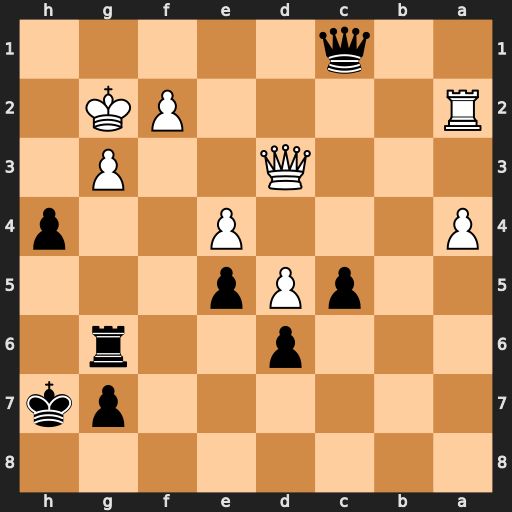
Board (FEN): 8/6pk/3p2r1/2pPp3/P3P2p/3Q2P1/R4PK1/2q5
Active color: b
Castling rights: -
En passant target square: -
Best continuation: hxg3 fxg3 Rh6